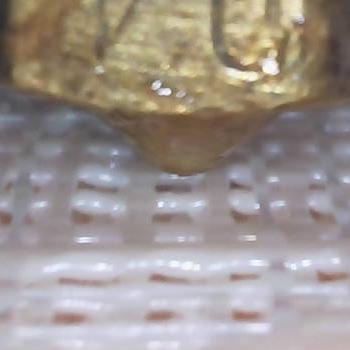
Flow rate: 47%